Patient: sex F, age 55
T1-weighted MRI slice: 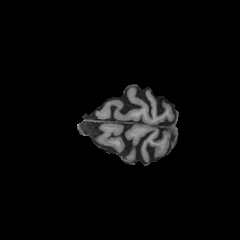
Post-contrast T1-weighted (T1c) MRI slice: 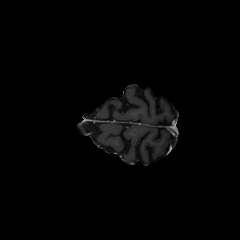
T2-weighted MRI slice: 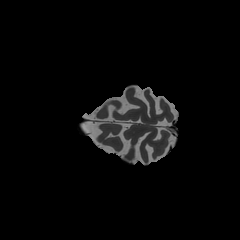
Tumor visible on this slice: no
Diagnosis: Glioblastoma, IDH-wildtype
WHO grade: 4